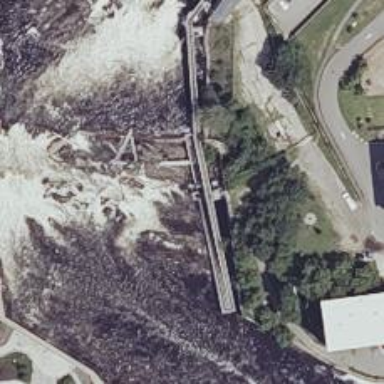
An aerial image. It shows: Fish pass along the waterway.